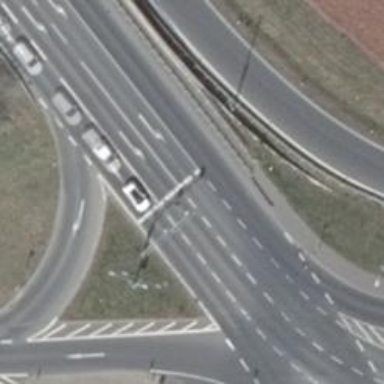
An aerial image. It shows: Road with traffic signals.